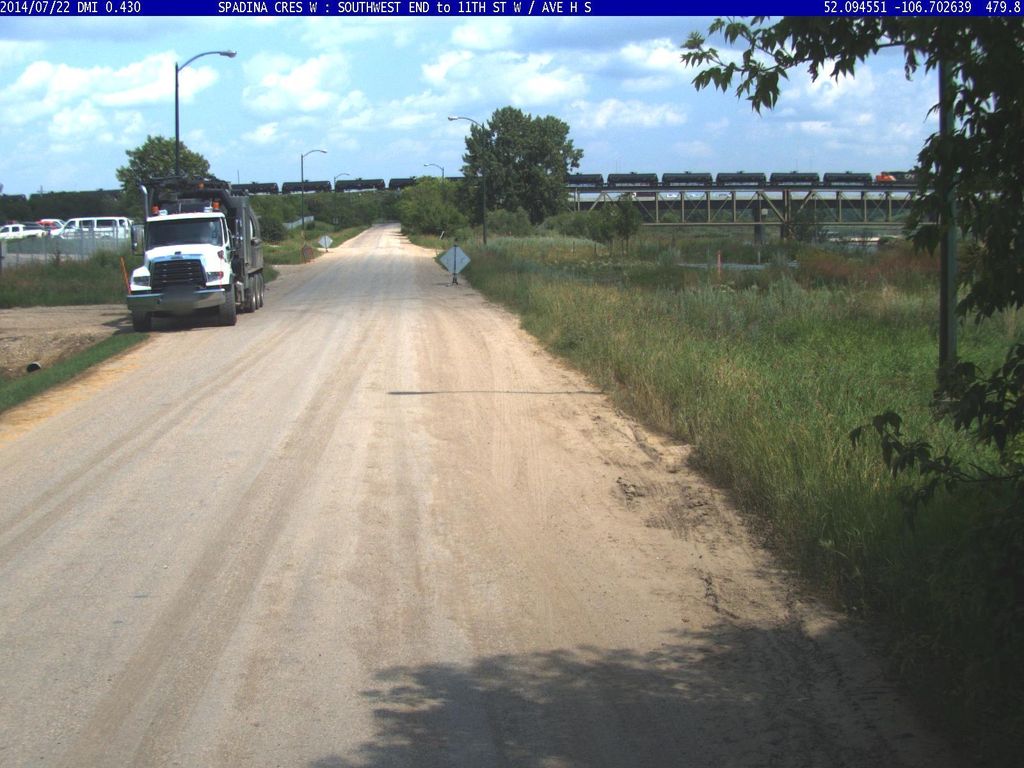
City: saskatoon